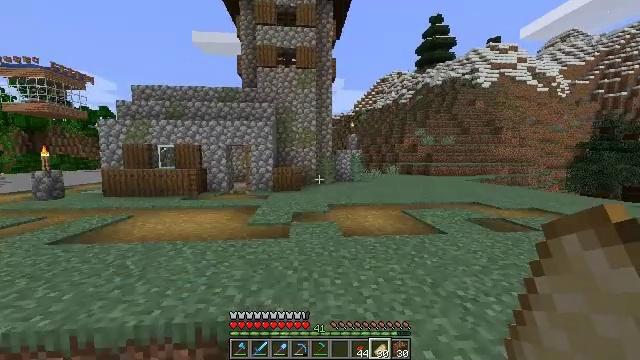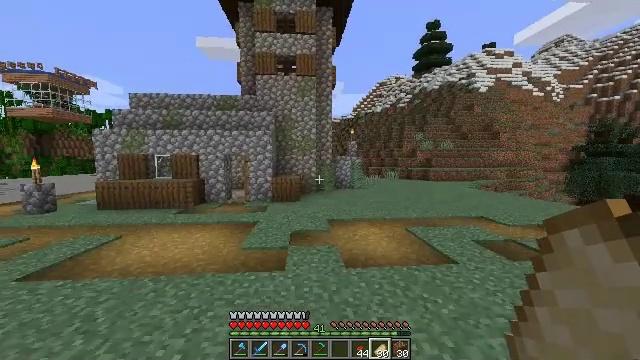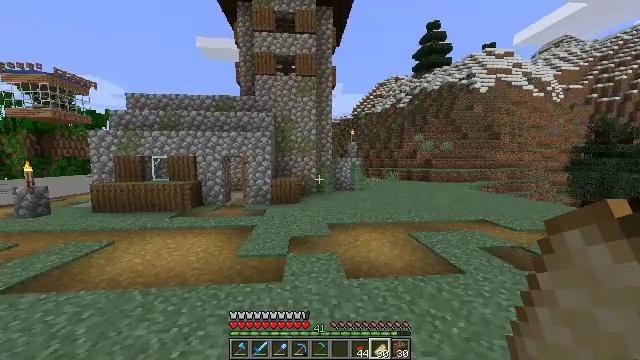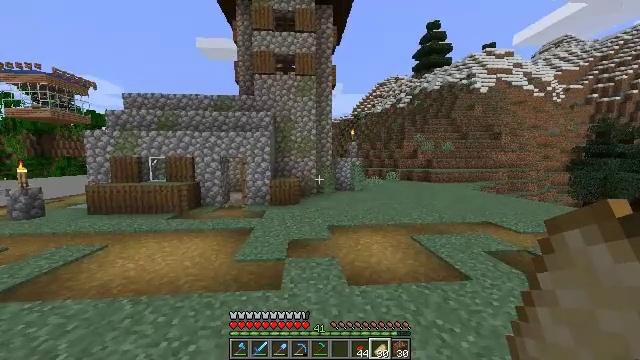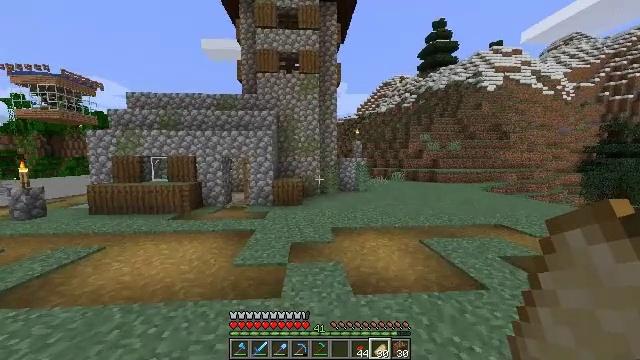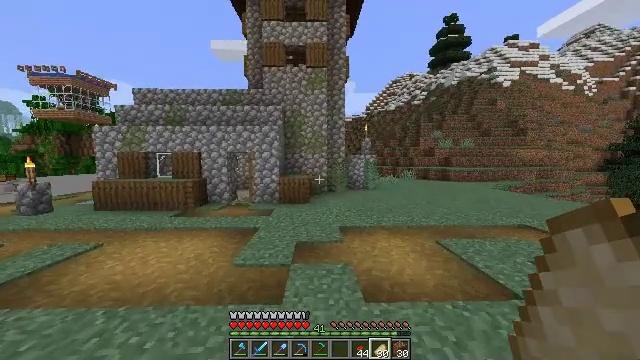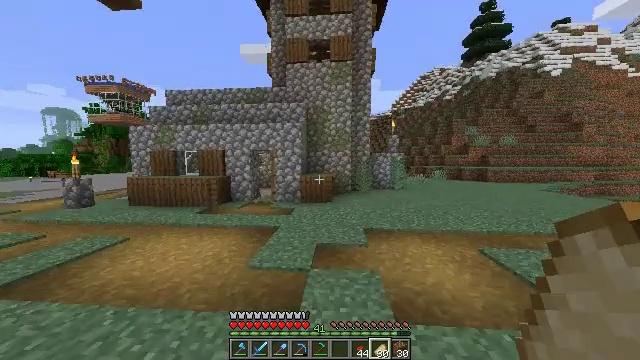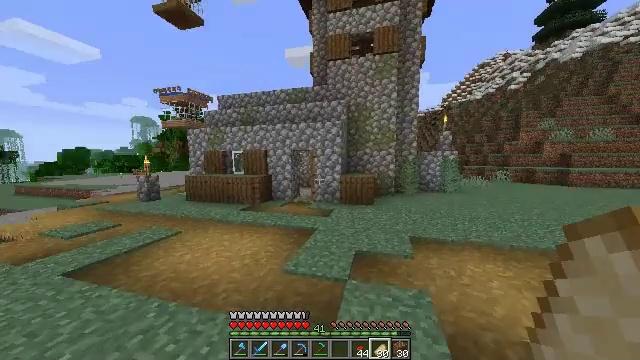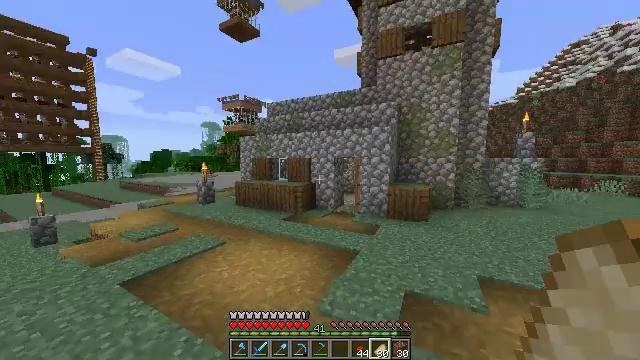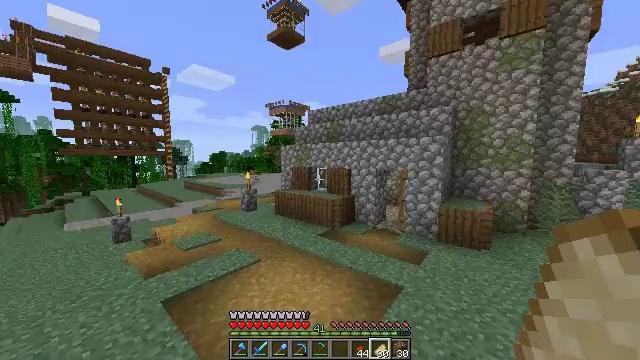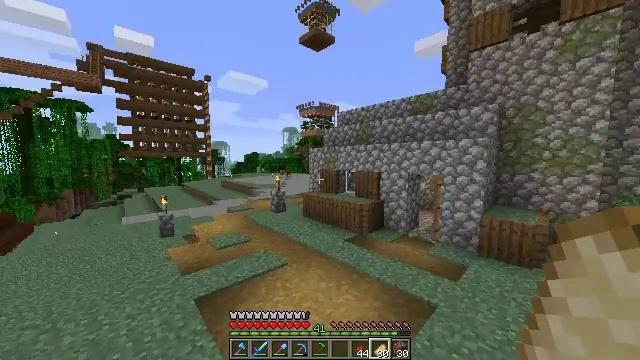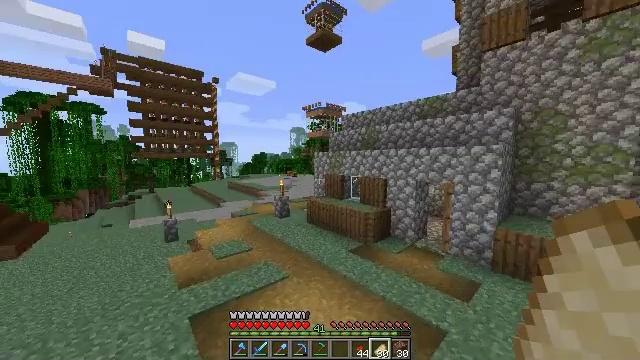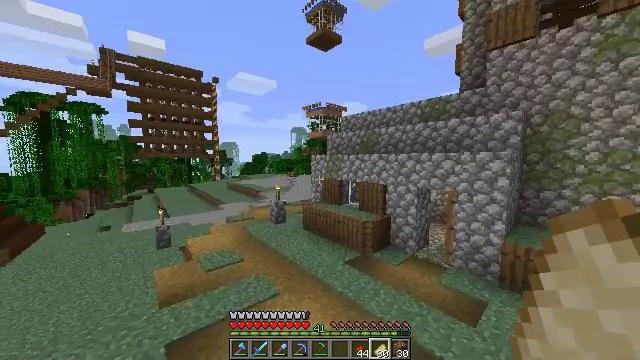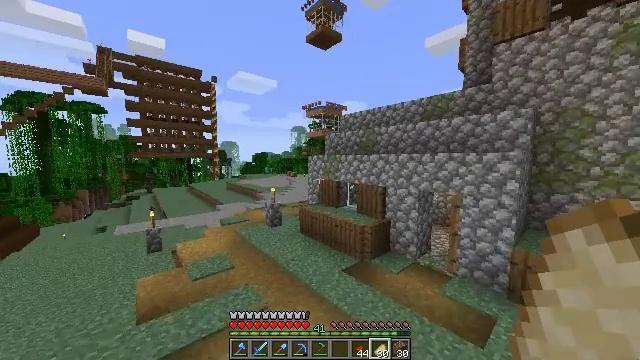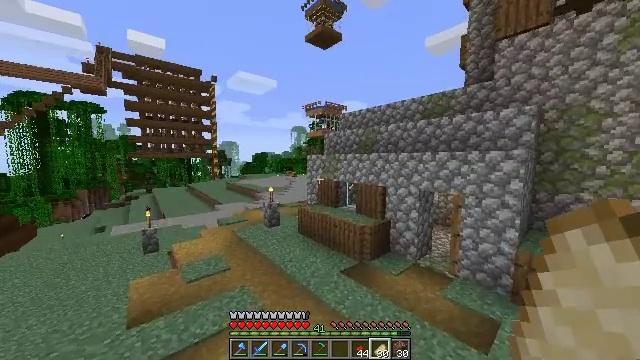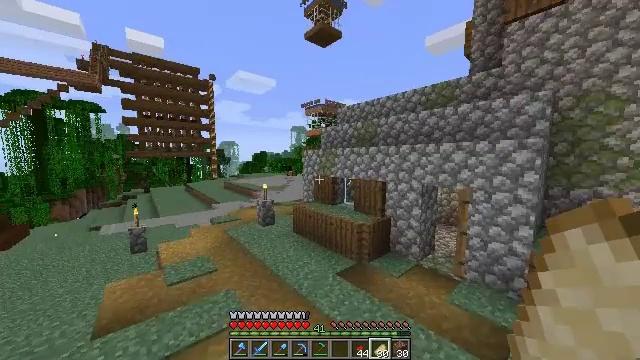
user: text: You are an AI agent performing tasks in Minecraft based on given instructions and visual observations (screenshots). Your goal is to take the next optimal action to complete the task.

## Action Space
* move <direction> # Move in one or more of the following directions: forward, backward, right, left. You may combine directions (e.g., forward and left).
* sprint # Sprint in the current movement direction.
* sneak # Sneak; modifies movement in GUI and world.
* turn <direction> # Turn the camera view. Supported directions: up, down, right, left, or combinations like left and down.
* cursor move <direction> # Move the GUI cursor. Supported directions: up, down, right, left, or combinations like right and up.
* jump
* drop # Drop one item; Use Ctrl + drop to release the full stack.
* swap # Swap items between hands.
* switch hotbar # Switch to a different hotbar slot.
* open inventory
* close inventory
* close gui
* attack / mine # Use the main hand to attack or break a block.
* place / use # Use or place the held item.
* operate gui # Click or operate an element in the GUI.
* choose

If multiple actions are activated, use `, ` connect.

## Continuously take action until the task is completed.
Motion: motion action
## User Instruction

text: Mine the cartography table.
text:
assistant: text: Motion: move forward, jump
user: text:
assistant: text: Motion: move forward, jump
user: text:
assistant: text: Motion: move forward, jump
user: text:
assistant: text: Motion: move forward, turn left, jump
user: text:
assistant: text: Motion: move forward, sprint, turn left, jump
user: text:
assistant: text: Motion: move forward, sprint, turn left, jump
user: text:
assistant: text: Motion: move forward, sprint, turn left, jump
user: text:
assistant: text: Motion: move forward, sprint, turn left, jump
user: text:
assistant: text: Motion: move forward, turn left, jump
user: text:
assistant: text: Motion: move forward, turn left, jump
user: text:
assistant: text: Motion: move forward, turn left, jump
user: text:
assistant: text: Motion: move forward, jump
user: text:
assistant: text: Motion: move forward, sprint, jump
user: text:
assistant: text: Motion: move forward, sprint, jump
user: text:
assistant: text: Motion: move forward, sprint, jump
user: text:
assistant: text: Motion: move forward, jump
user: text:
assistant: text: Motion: move forward, turn right, jump
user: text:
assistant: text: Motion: move forward, turn right and down, jump
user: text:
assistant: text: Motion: move forward, turn right and down
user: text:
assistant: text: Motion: move forward, turn right and down
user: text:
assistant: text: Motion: move forward, turn right
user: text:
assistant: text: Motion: move forward, turn right
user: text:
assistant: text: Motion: move forward, sprint
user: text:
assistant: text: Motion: move forward, sprint
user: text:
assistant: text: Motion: move forward, sprint
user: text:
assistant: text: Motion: move forward, sprint, turn left
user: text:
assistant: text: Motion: move forward, sprint, turn left
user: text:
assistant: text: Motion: move forward, turn left
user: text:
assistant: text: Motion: move forward, turn left
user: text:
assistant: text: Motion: move forward, sprint, turn left